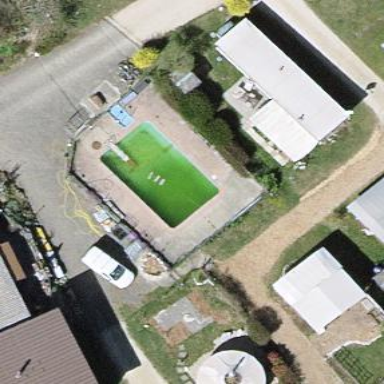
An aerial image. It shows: Outdoor swimming pool in leisure land.